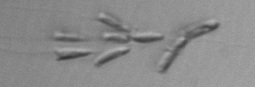
Label: Dinobryon